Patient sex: M
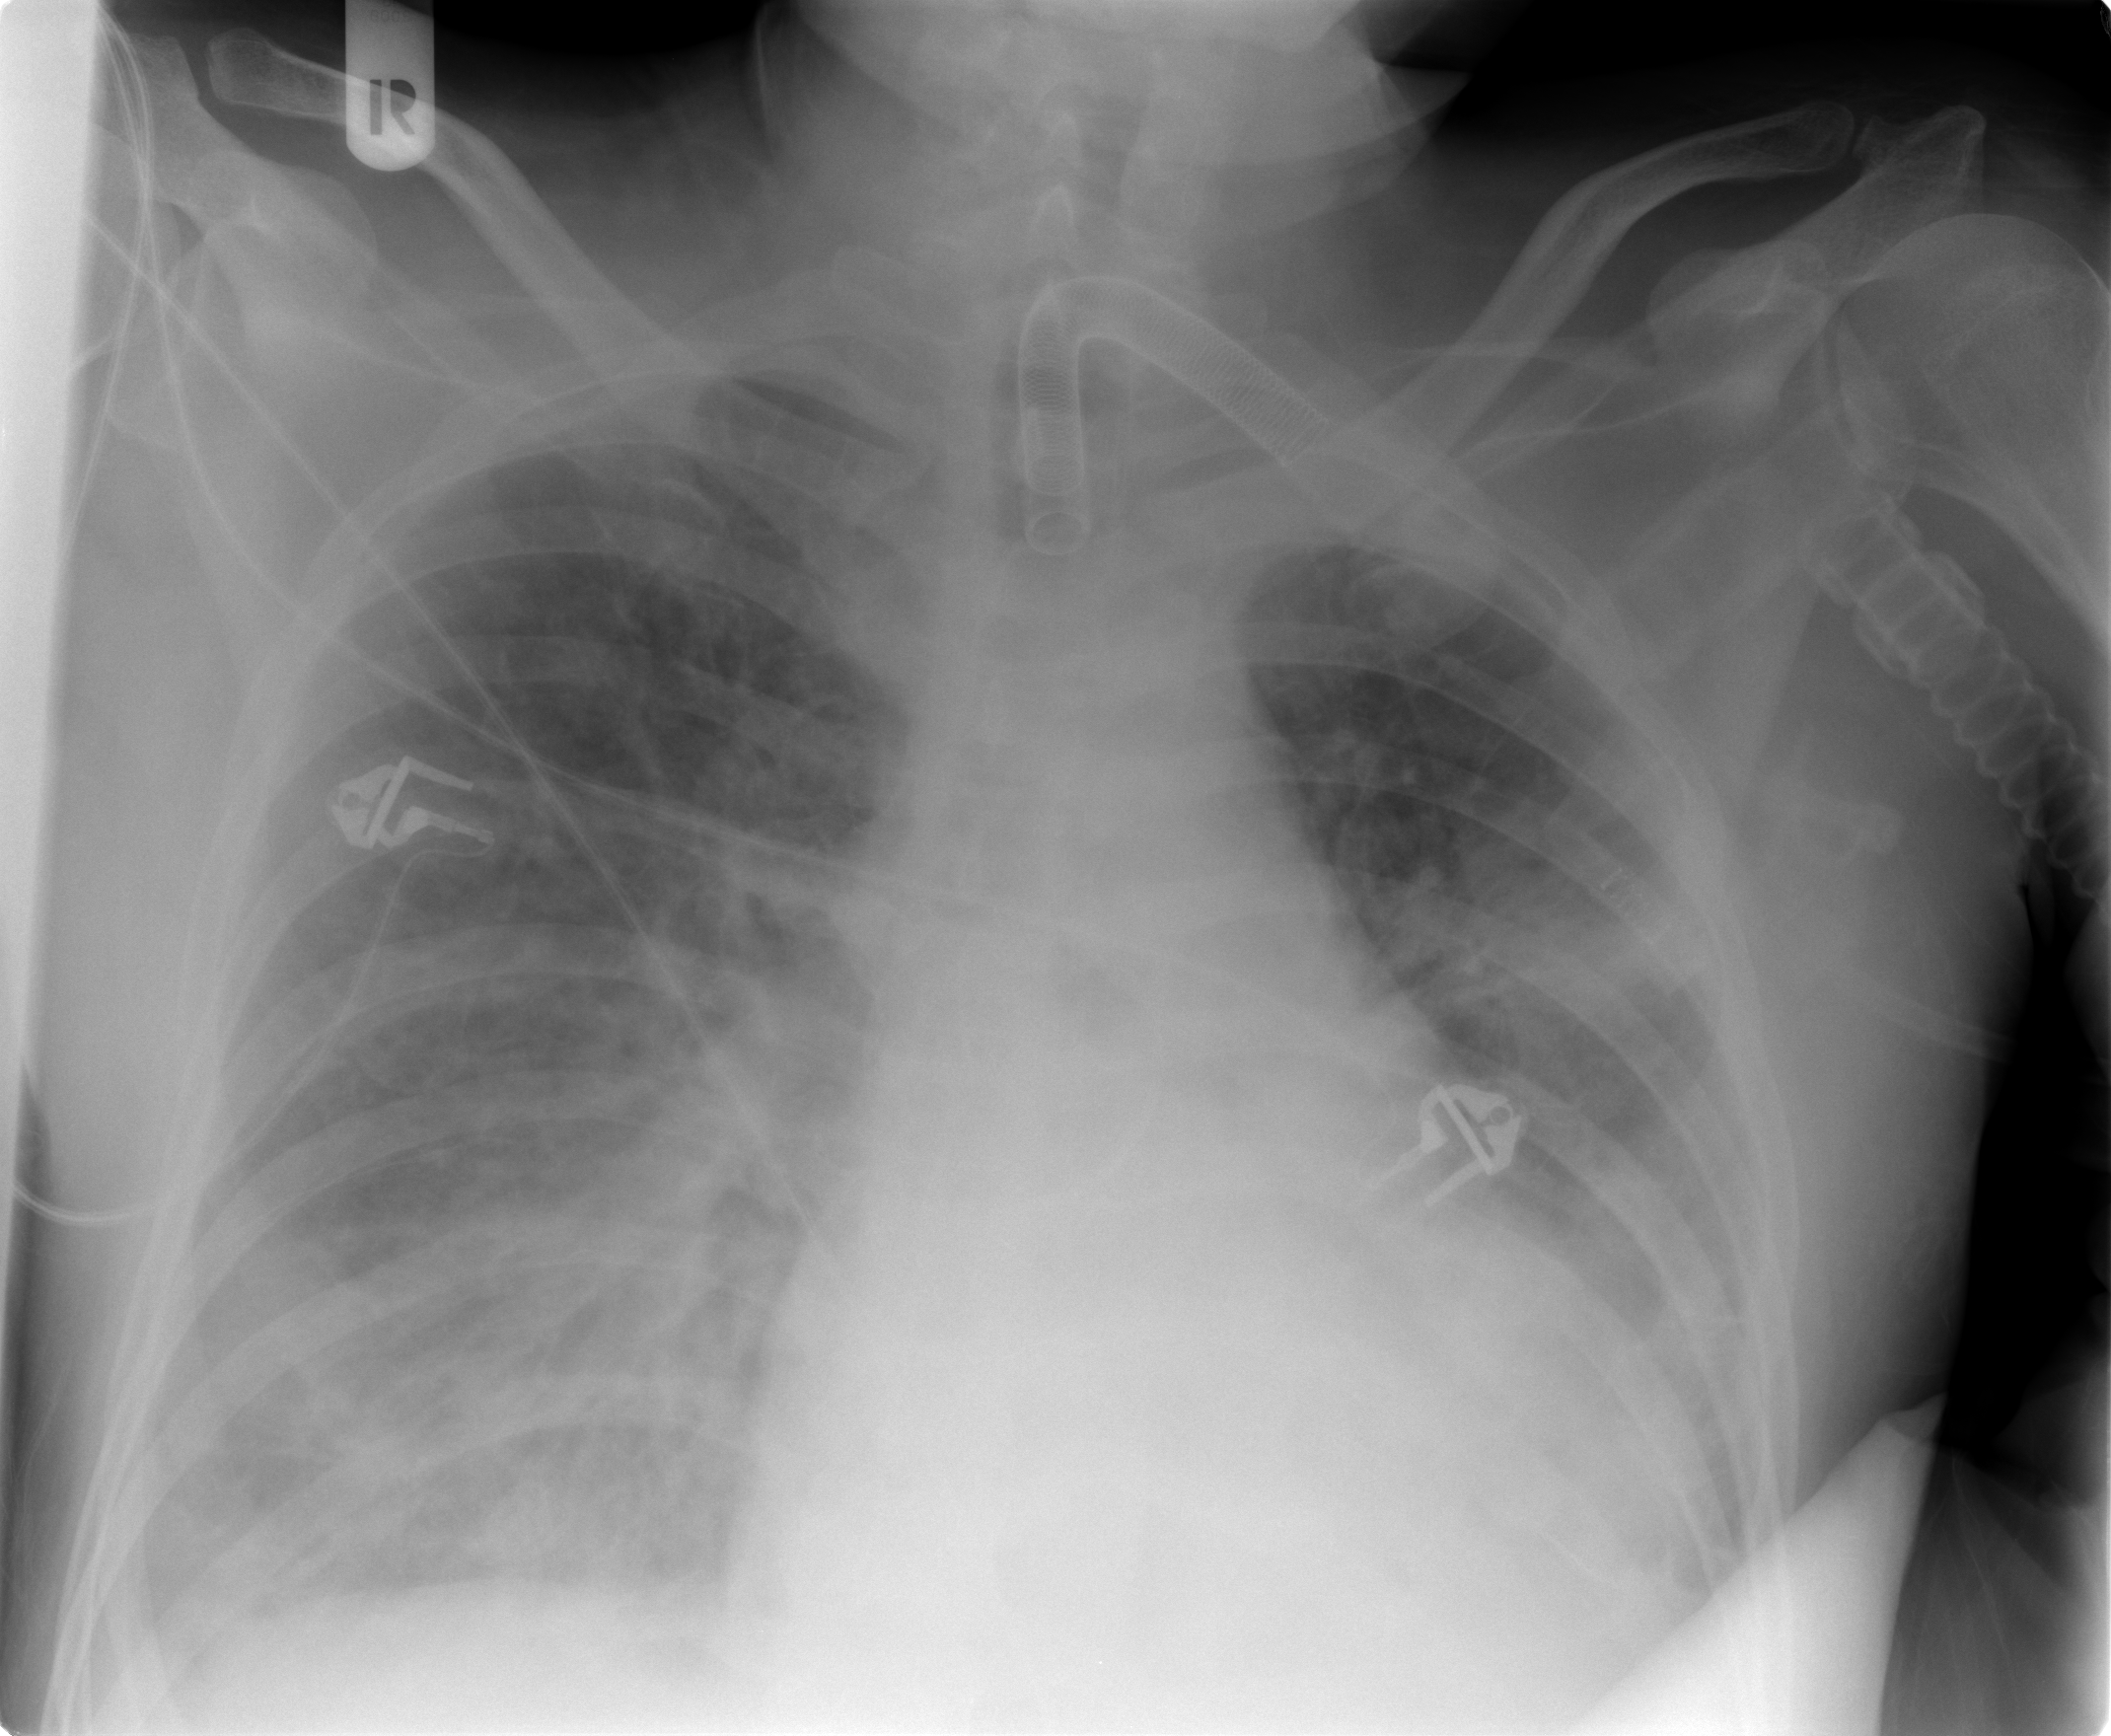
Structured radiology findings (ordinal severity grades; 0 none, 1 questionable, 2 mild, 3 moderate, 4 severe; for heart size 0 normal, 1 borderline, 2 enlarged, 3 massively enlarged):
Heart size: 2
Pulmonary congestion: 3
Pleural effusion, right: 2
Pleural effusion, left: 2
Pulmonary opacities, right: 2
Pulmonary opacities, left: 2
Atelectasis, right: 3
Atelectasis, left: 3